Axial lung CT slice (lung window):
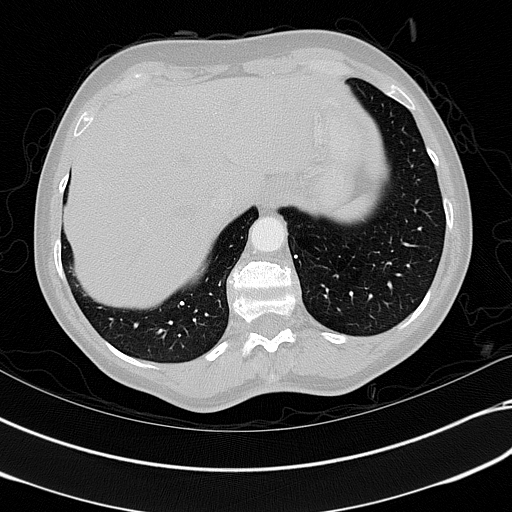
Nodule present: yes
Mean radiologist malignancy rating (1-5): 1